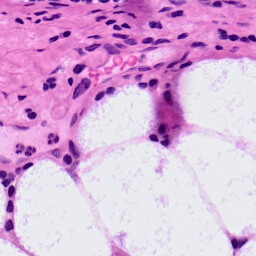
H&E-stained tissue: LymphNode